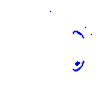
Particle: proton